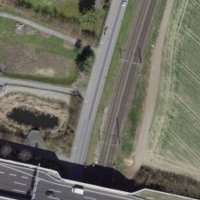
EUNIS habitat code: 57
Species observed at this site:
Sonchus asper